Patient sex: M
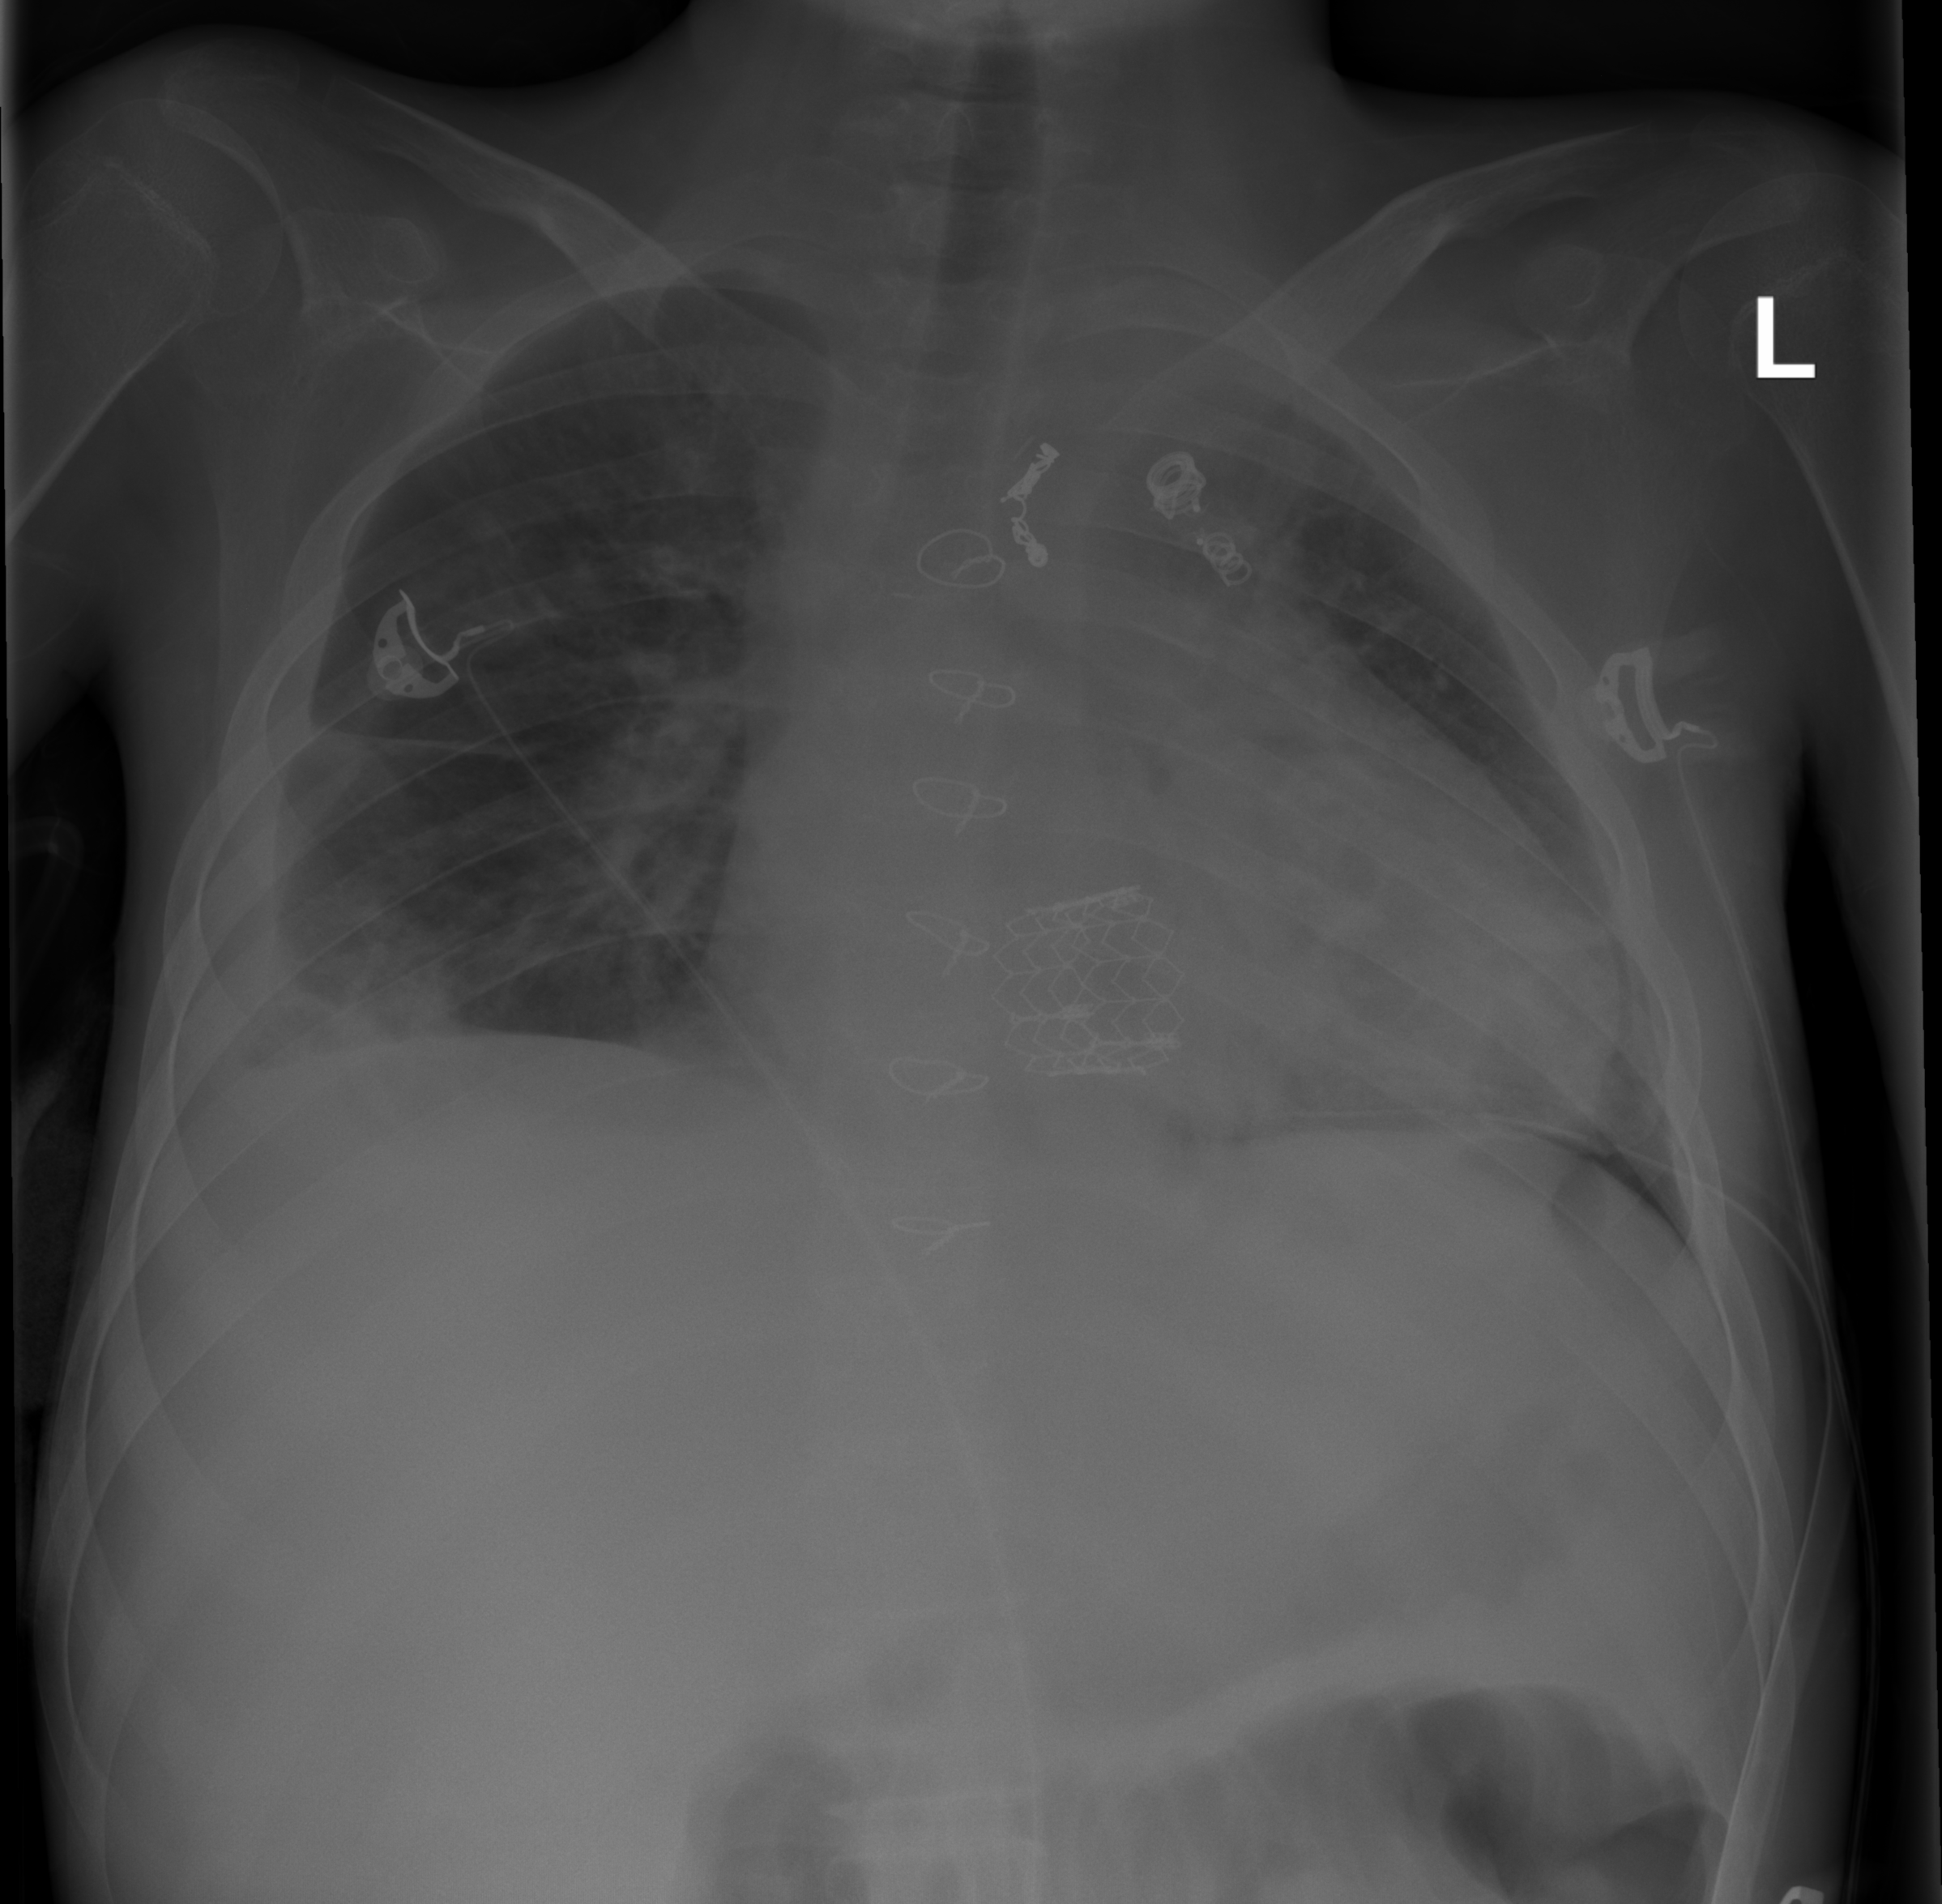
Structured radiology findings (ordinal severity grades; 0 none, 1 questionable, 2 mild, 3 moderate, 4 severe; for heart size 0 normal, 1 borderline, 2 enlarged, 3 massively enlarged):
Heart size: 2
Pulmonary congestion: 2
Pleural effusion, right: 2
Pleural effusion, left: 0
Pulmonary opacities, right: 2
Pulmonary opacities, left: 0
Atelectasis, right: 2
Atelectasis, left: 2